Question: I am learning QSS these days. There is a situation that I want to use the selector to change a QPushButton widget but not the others. So I write the qss file as blow
'''
QPushButton#button_3 {
background: yellow;
min-width: 3em;
min-height: 2em;
}
QPushButton {
background-color: red;
min-width: 30em;
border-style: outset;
border-width: 2px;
}
'''
And my py file is as blow
'''
import sys
from PySide6.QtWidgets import (QApplication, QVBoxLayout, QWidget, QPushButton, QGridLayout, QLabel)
from PySide6 import QtCore
class Form(QWidget):
def __init__(self):
super(Form,self).__init__()
self.layout = QVBoxLayout()
self.button_1 = QPushButton("button_1")
self.button_2 = QPushButton("button_2")
self.button_3 = QPushButton("button_3")
self.layout.addWidget(self.button_1)
self.layout.addWidget(self.button_2)
self.layout.addWidget(self.button_3)
self.setLayout(self.layout)
'''
with open("./style/button.qss", "r") as f:
_style = f.read()
self.setStyleSheet(_style)
'''
if __name__ == "__main__":
app = QApplication([])
myForm = Form()
myForm.show()
with open("./style/button.qss", "r") as f:
_style = f.read()
myForm.setStyleSheet(_style)
sys.exit(app.exec())
'''
But the selector seems not working. The final window is as blow:

It seems that the gloabal configuration has been worked, but the selected button has no effect.
Why does this happen? I think the issue might be on the private variable in class but I am not for sure.
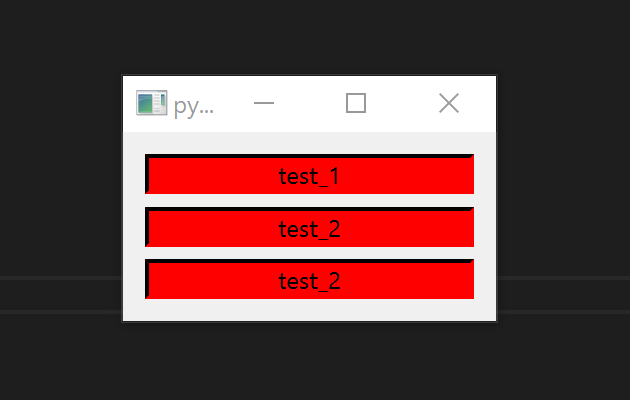
Answer: The HTML id is equivalent to the <URL> property in Qt so add:
'''
self.button_3.setObjectName("button_3")
'''